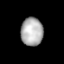
Tissue: lung
Cell type: Others
Senescence score: 0.5524
Nuclear area (px): 611
Mean DAPI intensity: 175.74